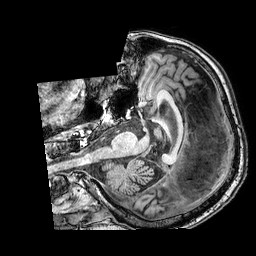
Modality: T1w
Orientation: axial
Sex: male
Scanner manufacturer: philips
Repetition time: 0.008276 s
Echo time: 0.00386 s